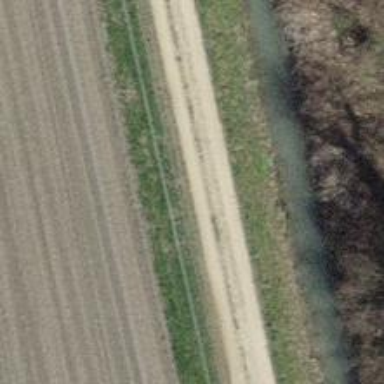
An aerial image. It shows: Track with grade2 tracktype.